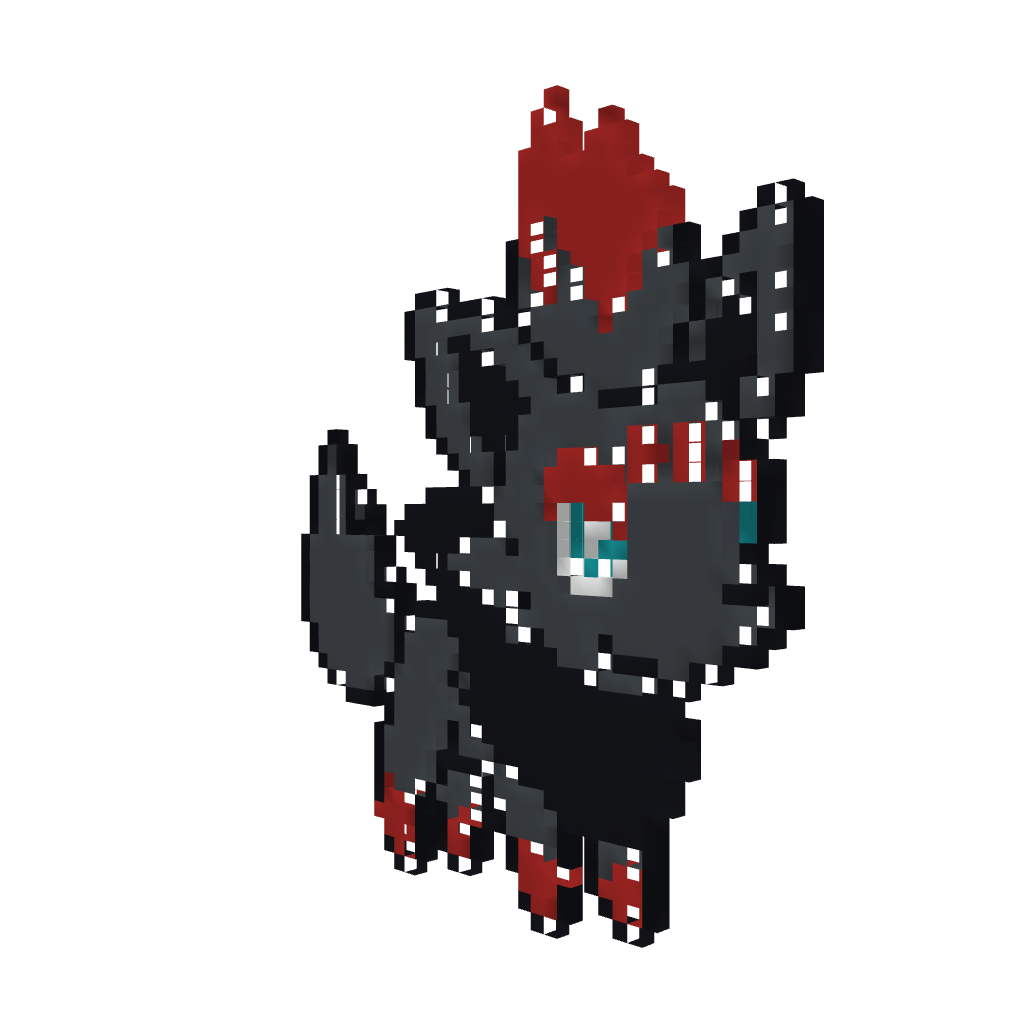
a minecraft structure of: Pokemon Black&amp;White 1-2 Zorura Pixel Art